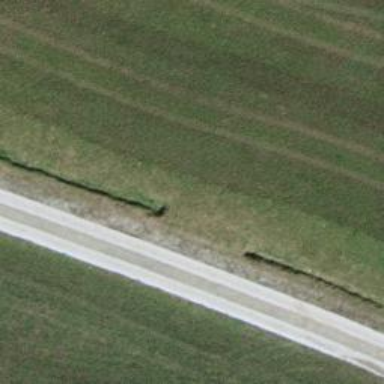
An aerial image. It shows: Culvert tunnel that serves as drain for the waterway.